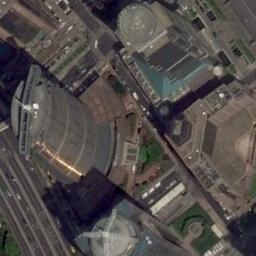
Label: commercial_area